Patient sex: M
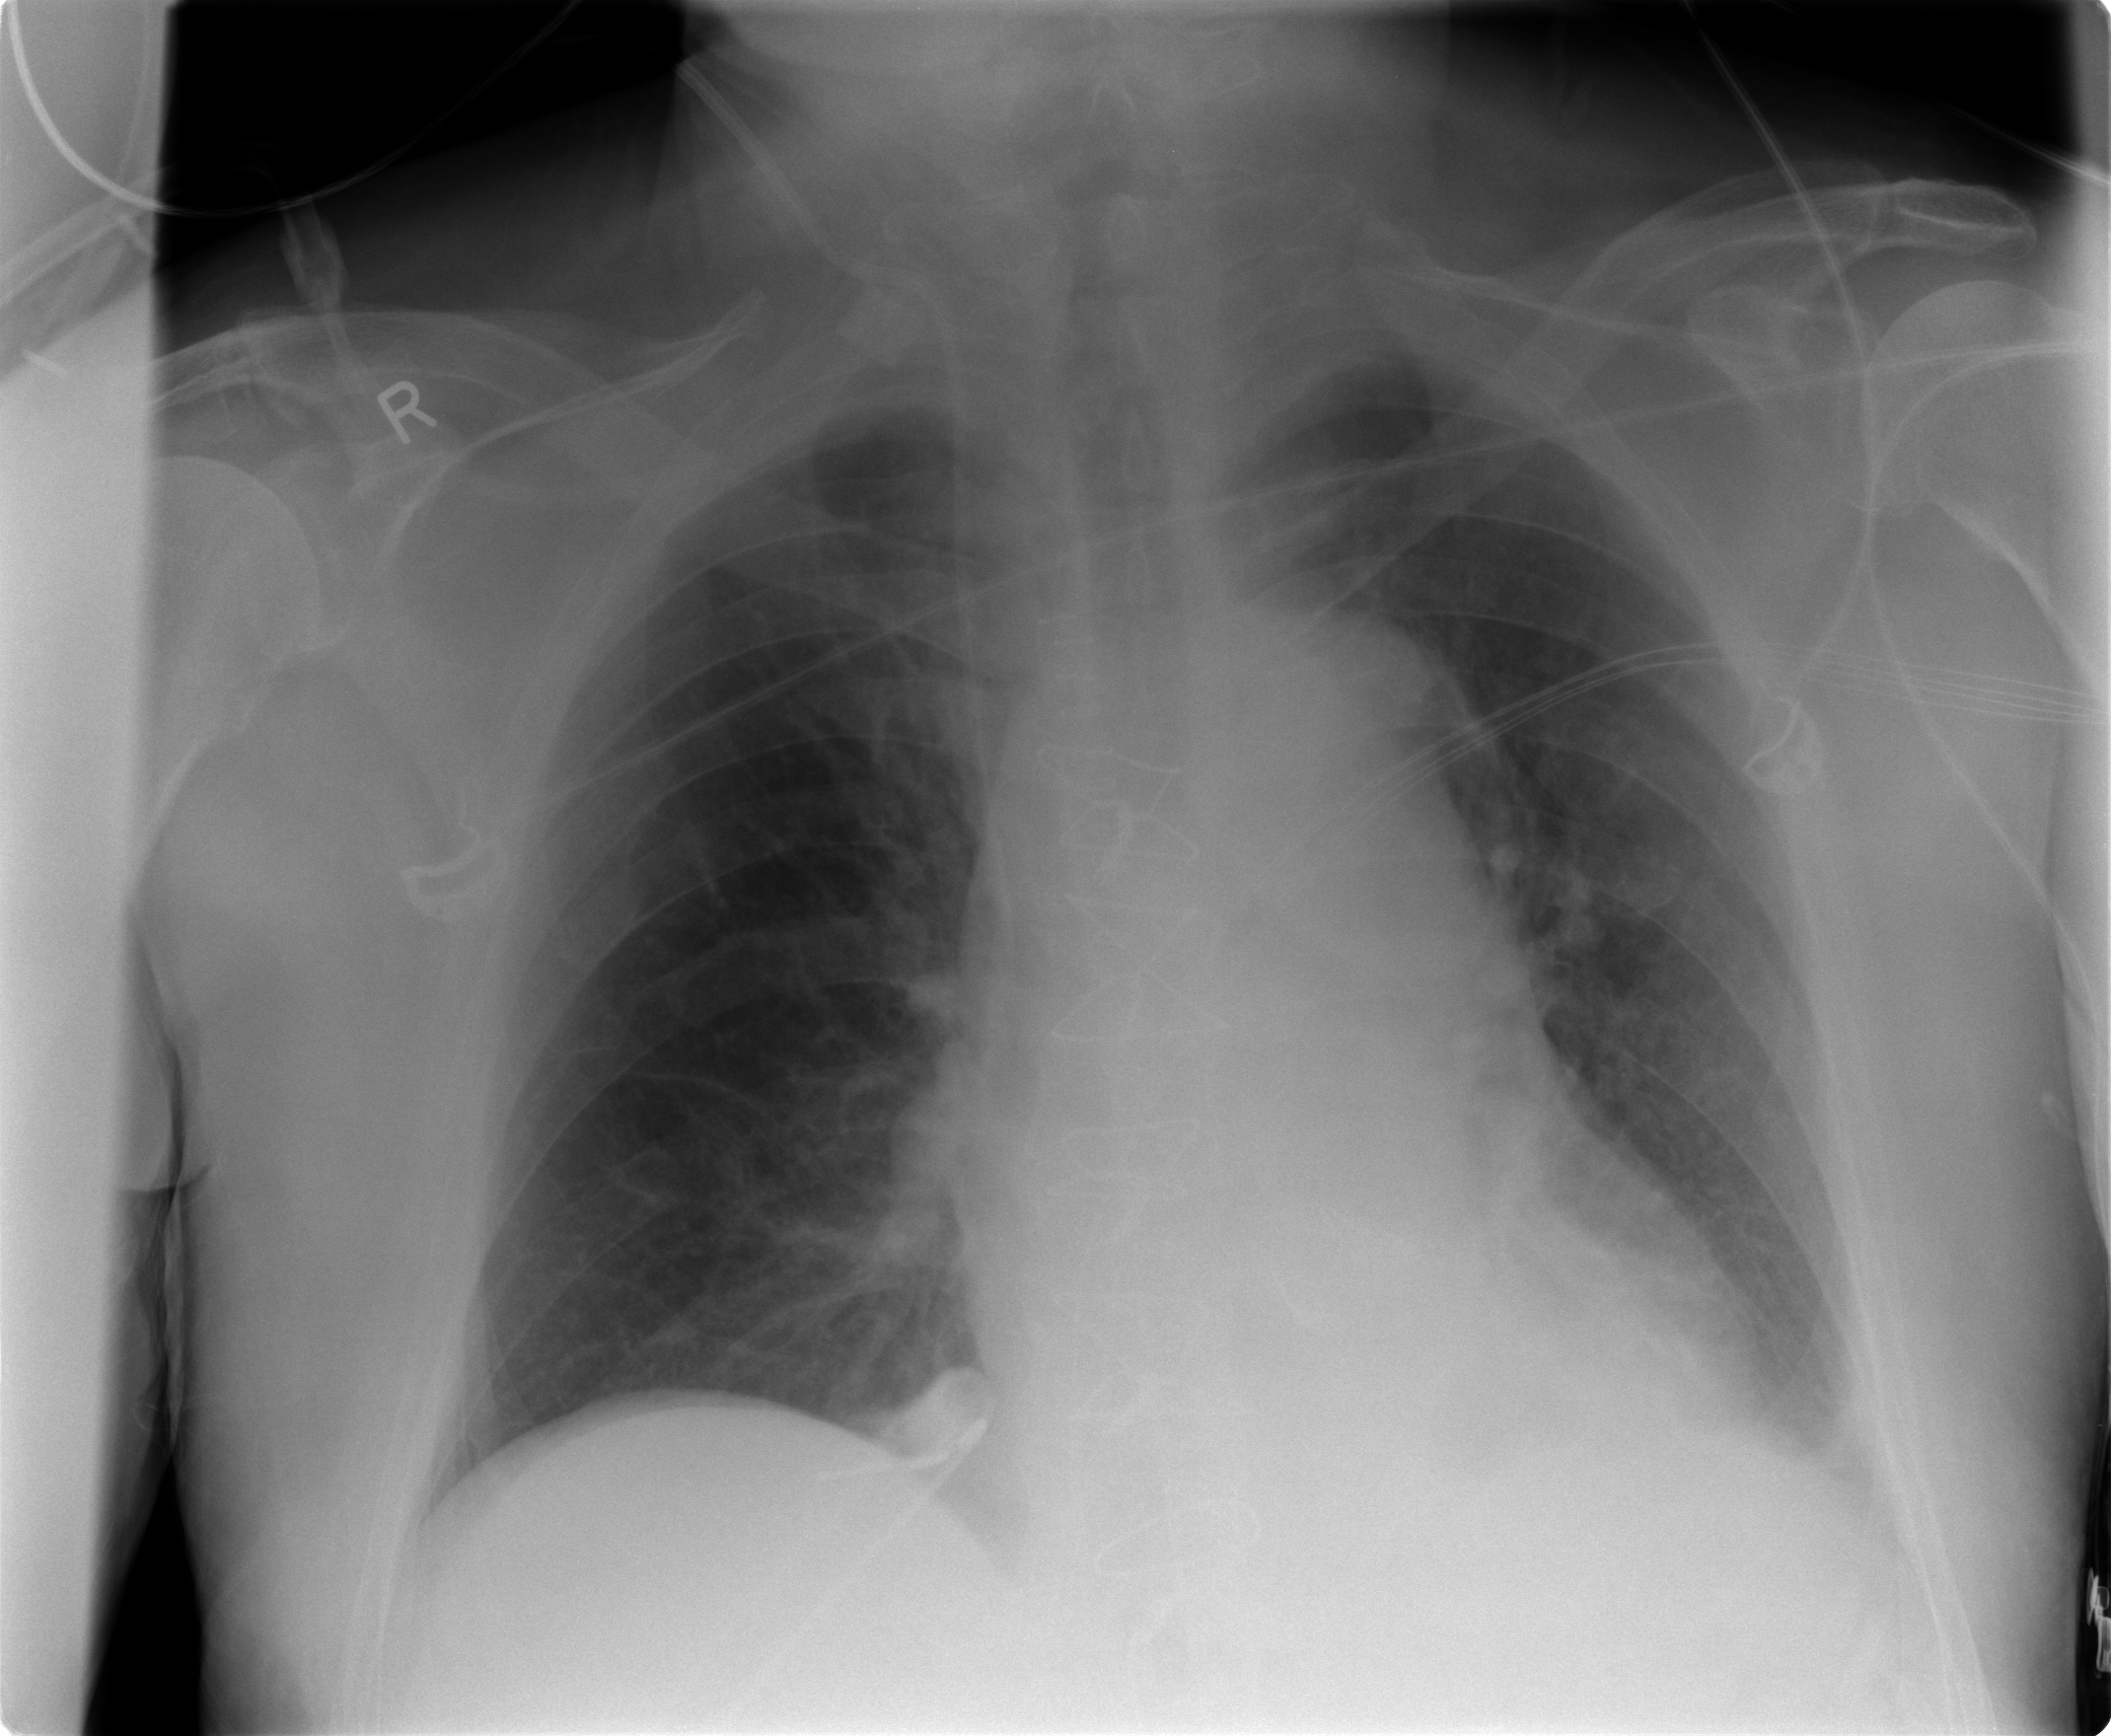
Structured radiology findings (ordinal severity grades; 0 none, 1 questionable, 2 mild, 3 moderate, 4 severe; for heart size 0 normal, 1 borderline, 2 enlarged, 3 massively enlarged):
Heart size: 0
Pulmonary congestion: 1
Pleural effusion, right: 0
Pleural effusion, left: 2
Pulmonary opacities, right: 0
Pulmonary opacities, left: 0
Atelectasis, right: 0
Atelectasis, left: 2